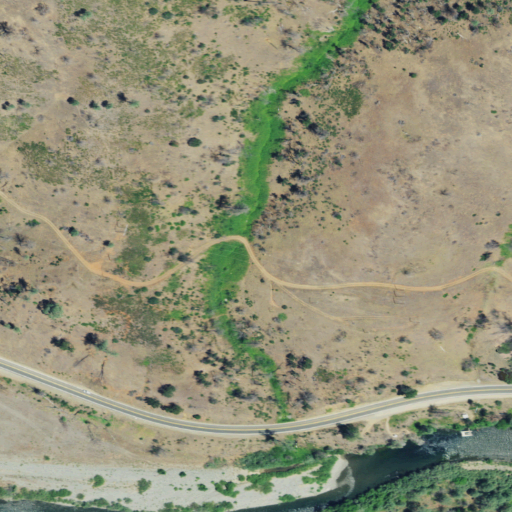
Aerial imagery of valley in California named Pear Tree Gulch containing grassland, shrub, evergreen forest, open development, low intensity development, barren land, open water, and medium intensity development